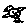
Label: bird